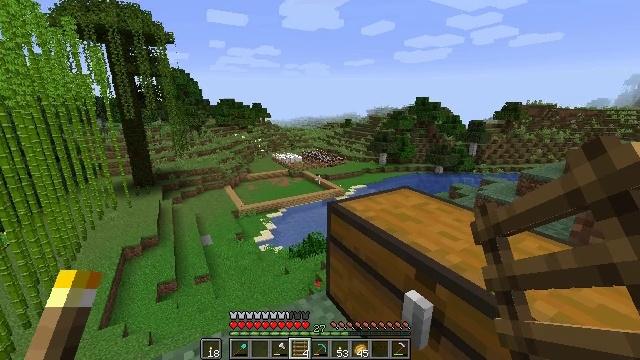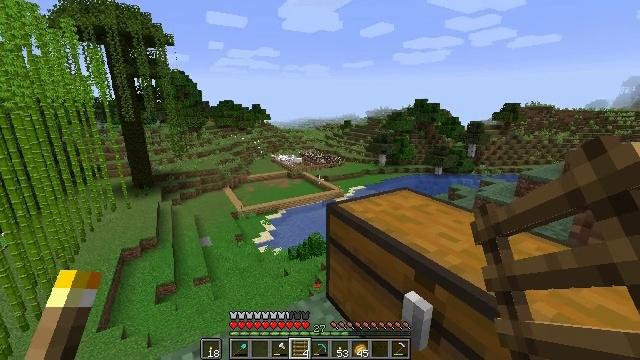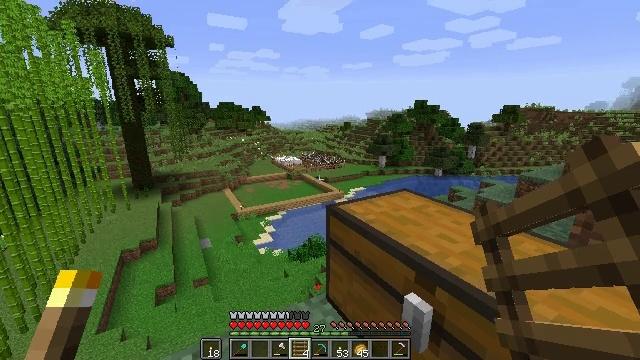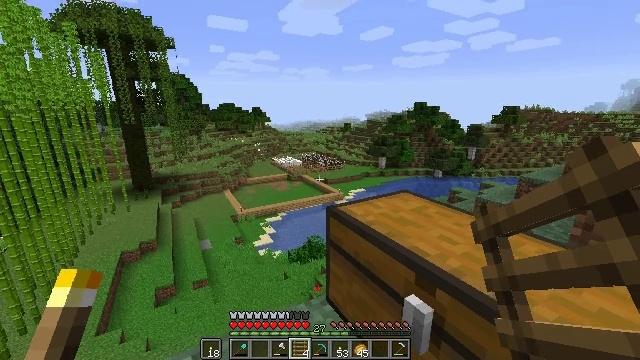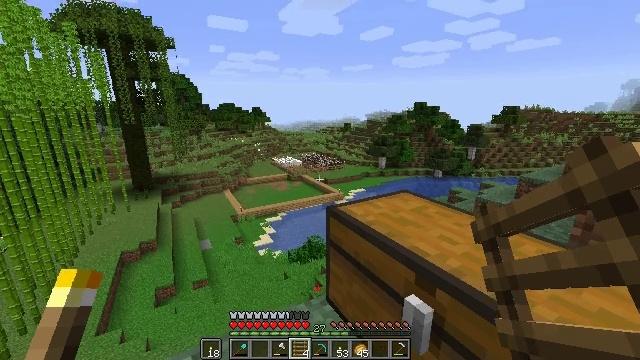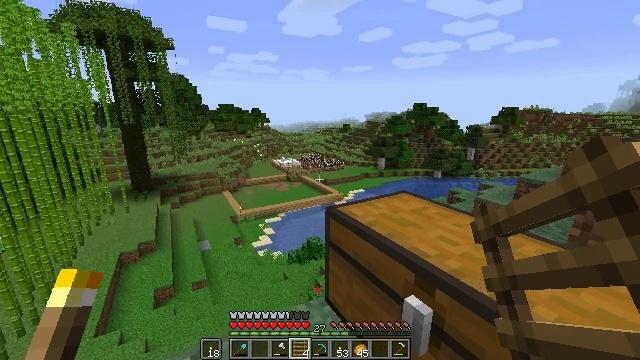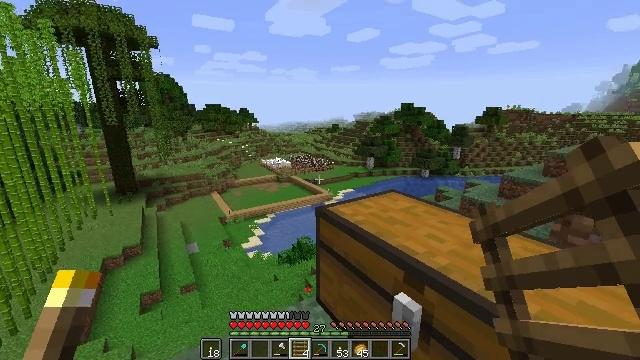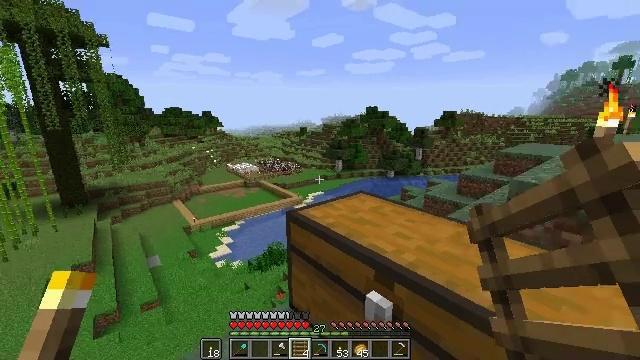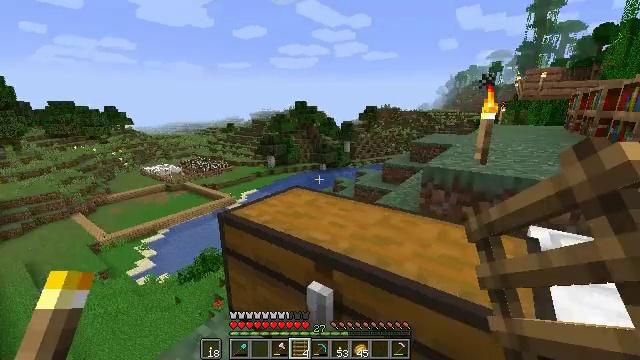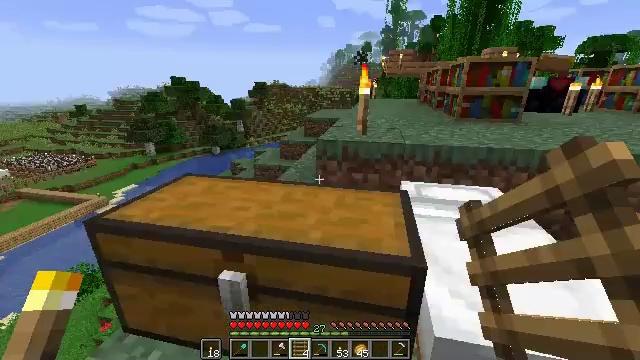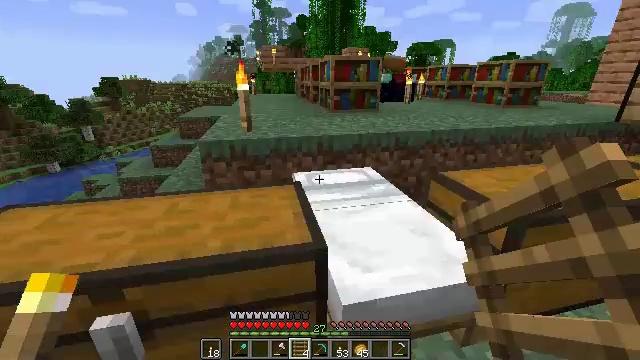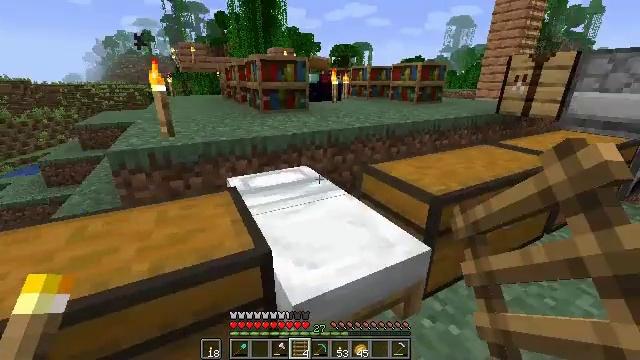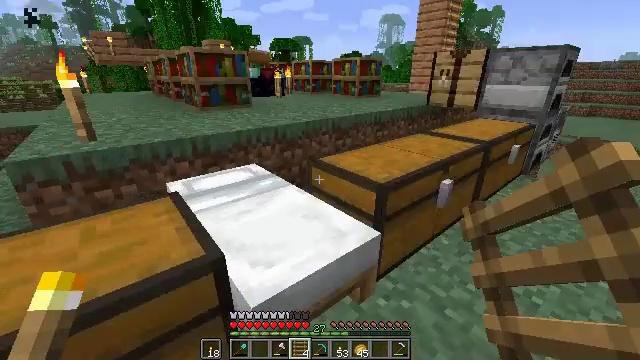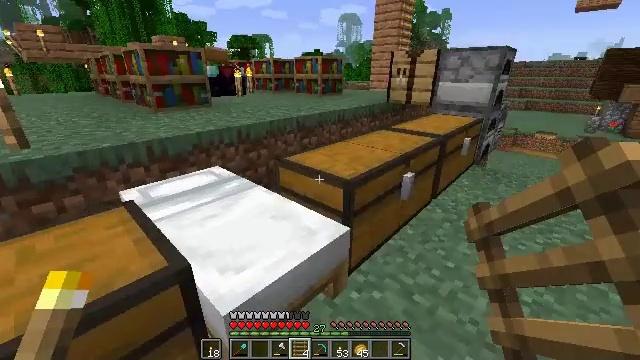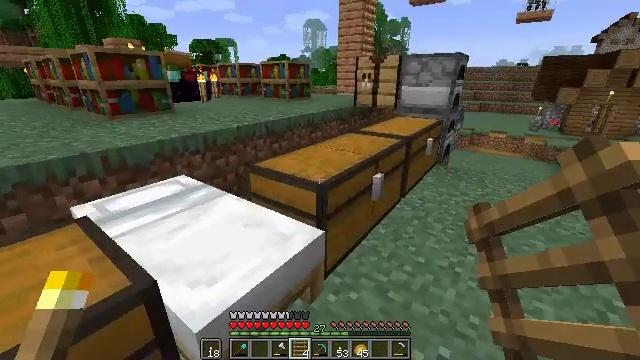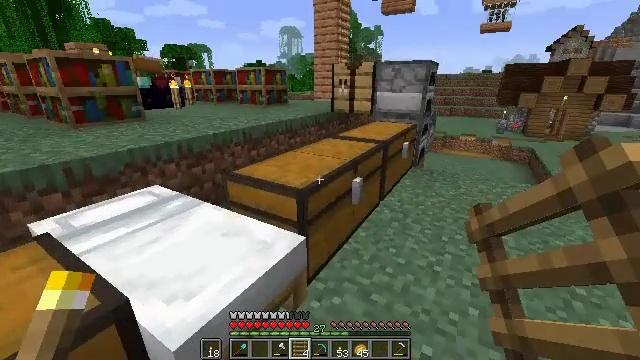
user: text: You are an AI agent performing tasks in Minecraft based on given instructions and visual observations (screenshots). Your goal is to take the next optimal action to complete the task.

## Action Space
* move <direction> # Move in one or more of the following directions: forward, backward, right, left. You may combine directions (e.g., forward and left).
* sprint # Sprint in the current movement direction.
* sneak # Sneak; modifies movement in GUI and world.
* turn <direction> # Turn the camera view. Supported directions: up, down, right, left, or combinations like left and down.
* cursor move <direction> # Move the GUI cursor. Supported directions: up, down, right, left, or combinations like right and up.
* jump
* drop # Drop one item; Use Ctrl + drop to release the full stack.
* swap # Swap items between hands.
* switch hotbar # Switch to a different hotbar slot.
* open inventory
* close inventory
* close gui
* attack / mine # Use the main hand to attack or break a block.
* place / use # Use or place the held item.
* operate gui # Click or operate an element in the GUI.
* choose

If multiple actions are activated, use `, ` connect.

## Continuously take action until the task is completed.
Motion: motion action
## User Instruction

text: Mine the ladder from the wall.
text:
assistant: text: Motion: no_op
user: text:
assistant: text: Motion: no_op
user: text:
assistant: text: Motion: no_op
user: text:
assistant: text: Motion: no_op
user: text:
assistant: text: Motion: no_op
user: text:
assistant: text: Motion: turn right
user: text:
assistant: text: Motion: turn right
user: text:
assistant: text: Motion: turn right and down
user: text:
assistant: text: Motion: turn right and down
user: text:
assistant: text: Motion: turn right
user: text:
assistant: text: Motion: turn right
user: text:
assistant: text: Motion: turn right and down
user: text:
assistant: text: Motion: turn right
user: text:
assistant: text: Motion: turn right
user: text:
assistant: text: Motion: turn right and up
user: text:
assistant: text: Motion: turn right and up
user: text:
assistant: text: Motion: turn right and up
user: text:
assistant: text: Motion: move forward, turn right
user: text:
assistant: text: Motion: move forward, turn right
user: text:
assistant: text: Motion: move forward, turn right
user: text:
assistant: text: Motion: move forward, turn right
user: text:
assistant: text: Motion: move forward, sprint, turn left and up
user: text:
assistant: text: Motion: move forward, sprint, turn left and up
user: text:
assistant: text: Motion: move forward, sprint, turn left
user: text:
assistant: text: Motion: move forward, sprint
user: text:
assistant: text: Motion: move forward, sprint
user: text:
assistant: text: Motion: move forward
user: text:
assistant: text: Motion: move forward, jump
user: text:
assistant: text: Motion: move forward, turn left and up, jump
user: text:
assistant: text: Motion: move forward, turn left and up, jump